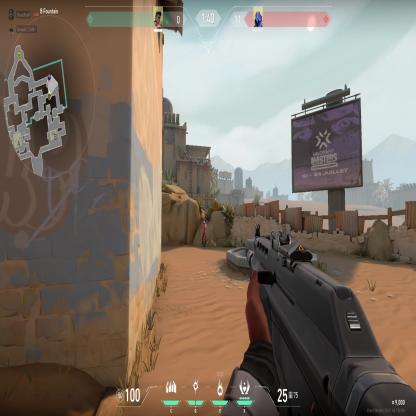
Label: enemy